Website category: sports
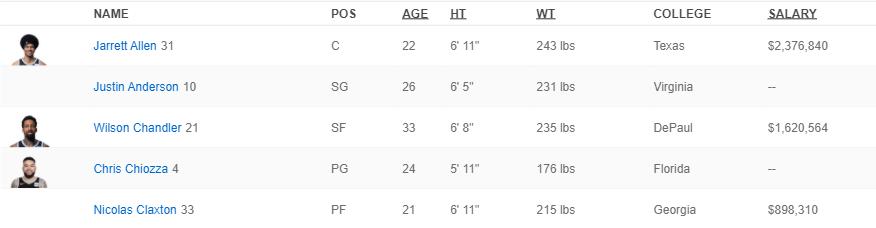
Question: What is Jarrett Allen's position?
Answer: C

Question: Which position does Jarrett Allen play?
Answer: C

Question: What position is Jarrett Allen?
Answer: C

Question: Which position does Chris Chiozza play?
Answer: PG

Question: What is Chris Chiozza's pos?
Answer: PG

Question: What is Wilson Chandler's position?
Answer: SF

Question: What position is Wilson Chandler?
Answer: SF

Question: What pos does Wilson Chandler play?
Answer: SF

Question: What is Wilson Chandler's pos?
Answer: SF

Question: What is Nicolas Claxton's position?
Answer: PF

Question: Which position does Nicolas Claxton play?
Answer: PF

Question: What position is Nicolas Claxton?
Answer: PF

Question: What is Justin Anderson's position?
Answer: SG

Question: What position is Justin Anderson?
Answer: SG

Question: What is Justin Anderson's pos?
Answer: SG

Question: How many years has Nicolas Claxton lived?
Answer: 21

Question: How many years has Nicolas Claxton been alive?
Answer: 21

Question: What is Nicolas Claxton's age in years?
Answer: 21

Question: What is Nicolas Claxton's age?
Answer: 21

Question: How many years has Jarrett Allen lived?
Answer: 22

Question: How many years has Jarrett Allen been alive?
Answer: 22

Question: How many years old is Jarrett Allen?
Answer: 22

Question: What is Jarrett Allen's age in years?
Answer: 22

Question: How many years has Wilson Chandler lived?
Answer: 33

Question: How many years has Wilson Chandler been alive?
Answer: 33

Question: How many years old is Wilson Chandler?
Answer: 33

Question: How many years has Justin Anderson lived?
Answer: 26

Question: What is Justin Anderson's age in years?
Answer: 26

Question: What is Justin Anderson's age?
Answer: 26

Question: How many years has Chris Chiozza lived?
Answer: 24

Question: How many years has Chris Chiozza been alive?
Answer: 24

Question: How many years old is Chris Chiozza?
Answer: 24

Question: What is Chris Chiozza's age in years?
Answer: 24

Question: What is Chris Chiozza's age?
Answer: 24

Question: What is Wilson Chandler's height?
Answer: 6' 8"

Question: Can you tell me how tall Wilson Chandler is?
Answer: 6' 8"

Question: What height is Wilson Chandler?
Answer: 6' 8"

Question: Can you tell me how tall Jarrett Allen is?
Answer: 6' 11"

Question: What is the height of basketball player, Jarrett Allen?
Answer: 6' 11"

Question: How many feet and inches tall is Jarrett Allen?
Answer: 6' 11"

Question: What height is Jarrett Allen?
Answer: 6' 11"

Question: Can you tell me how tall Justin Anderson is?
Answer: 6' 5"

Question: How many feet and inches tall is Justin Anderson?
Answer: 6' 5"

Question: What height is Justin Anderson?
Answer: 6' 5"

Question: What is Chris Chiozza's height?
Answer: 5' 11"

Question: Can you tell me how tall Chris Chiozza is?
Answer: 5' 11"

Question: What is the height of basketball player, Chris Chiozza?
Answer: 5' 11"

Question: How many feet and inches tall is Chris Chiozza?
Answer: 5' 11"

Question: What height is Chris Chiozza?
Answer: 5' 11"

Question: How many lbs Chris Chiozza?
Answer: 176 lbs

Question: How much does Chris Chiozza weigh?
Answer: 176 lbs

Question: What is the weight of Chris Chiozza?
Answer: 176 lbs

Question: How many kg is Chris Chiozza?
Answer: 176 lbs

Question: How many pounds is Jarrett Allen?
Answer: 243 lbs

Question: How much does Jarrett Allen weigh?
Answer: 243 lbs

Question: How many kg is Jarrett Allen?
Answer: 243 lbs

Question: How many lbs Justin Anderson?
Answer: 231 lbs

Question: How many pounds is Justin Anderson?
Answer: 231 lbs

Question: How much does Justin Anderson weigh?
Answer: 231 lbs

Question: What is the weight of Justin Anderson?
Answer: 231 lbs

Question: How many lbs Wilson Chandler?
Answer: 235 lbs

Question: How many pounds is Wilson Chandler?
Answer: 235 lbs

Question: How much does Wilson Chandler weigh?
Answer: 235 lbs

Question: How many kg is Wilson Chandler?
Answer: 235 lbs